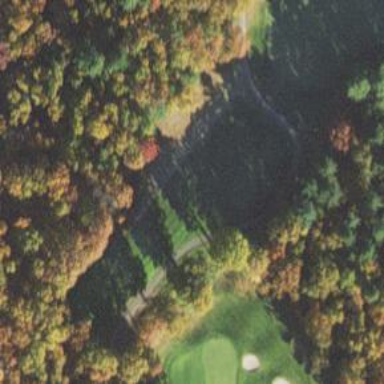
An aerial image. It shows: Pathway for golf carts.